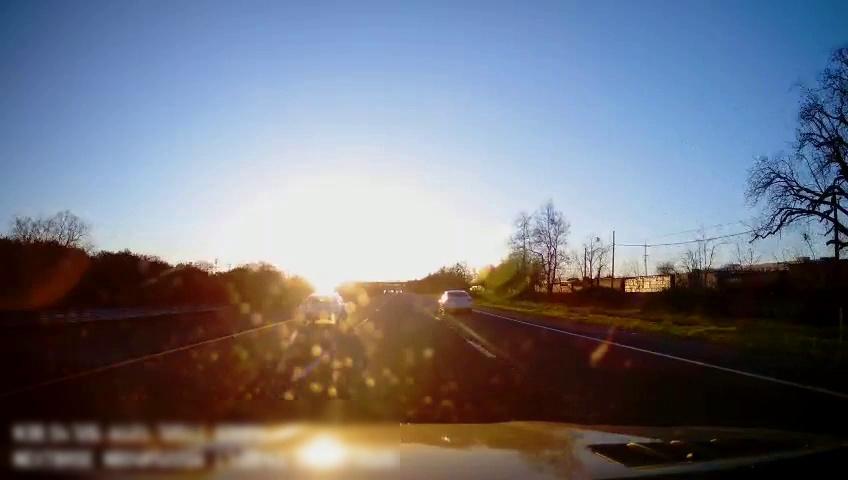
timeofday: Day
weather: Sunny
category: Drivable Space
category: Vehicles | Car
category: Vehicles | SUV
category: Lanes | Alternate Lane
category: Lanes | Current Lane
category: Lanes | Current Lane
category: Lanes | Alternate Lane